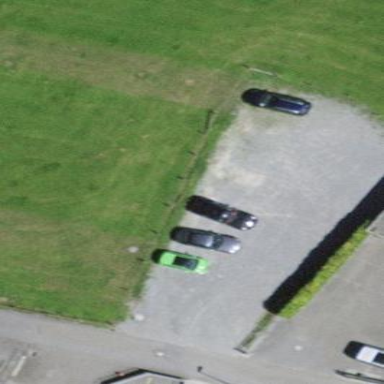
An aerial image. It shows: Parking area with surface.